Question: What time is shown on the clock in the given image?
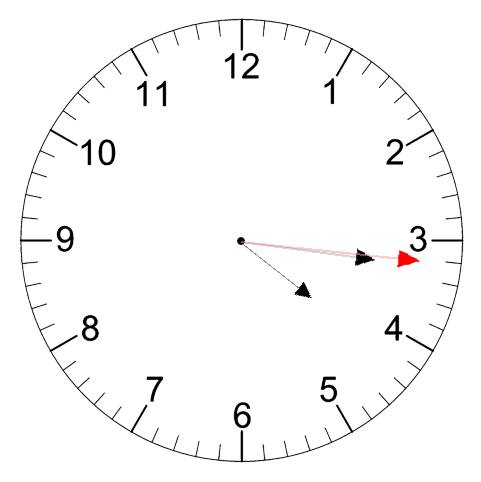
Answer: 04:16:16